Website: bh-photo
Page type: order-tracking
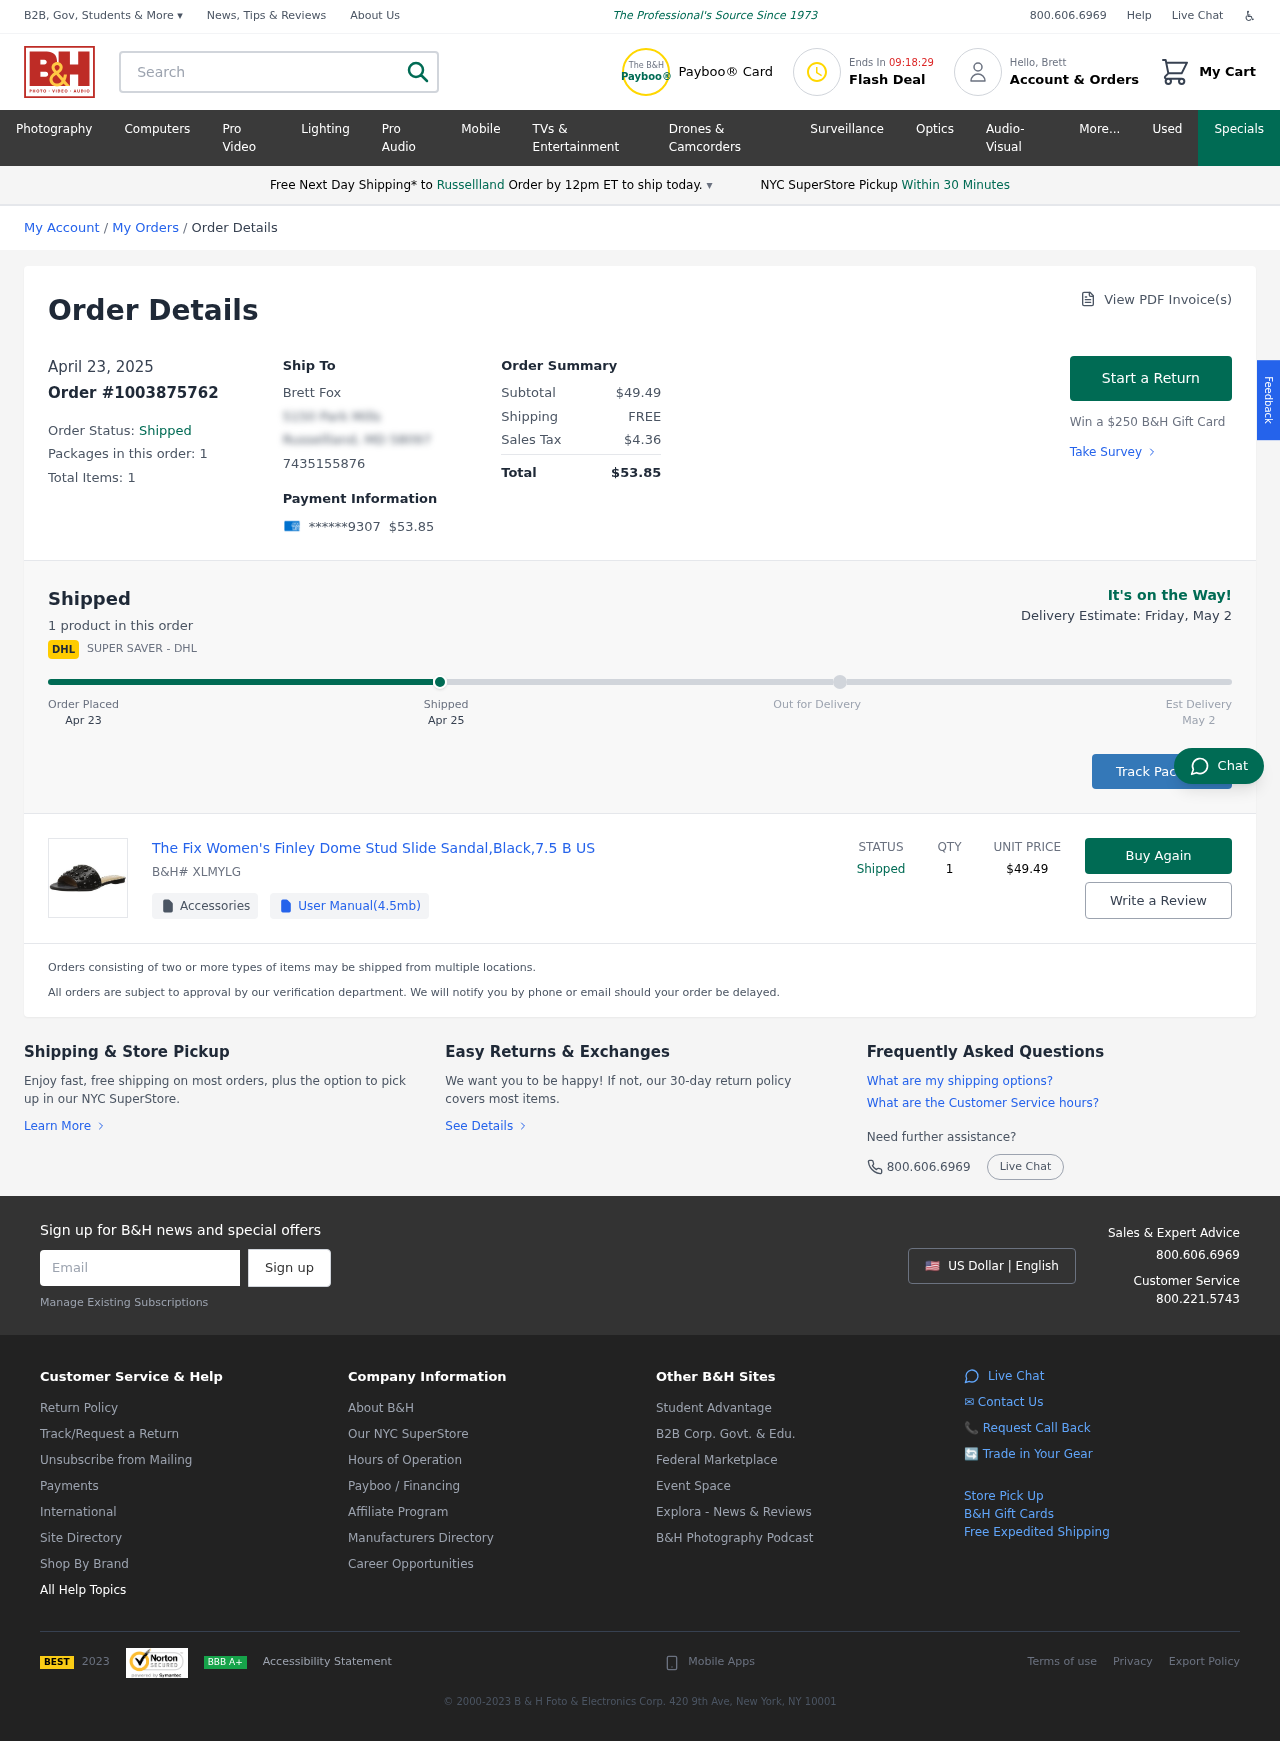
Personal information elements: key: PII_CARD_LAST4
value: ******9307
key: PII_CITY
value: Russellland
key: PII_EMAIL
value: brettfox@hotmail.com
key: PII_FIRSTNAME
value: Brett
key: PII_FULLNAME
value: Brett Fox
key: PII_PHONE
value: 7435155876
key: PII_STREET
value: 5150 Park Mills
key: PII_CITY_STATE_ZIP
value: Russellland, MD 58097
Product elements: key: PRODUCT1_NAME
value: The Fix Women's Finley Dome Stud Slide Sandal,Black,7.5 B US
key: PRODUCT1_PRICE
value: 49.49
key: PRODUCT1_QUANTITY
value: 1
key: PRODUCT1_SKU
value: XLMYLG
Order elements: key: ORDER_DATE
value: Apr 23
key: ORDER_DATE
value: April 23, 2025
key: ORDER_ID
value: Order #1003875762
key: ORDER_NUM_PACKAGES
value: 1
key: ORDER_NUM_ITEMS
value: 1
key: ORDER_NUM_ITEMS
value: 1 product
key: ORDER_TOTAL
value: $53.85
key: ORDER_SUBTOTAL
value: $49.49
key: ORDER_SHIPPING_COST
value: FREE
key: ORDER_TAX
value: $4.36
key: ORDER_DELIVERY_DATE
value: May 2
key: ORDER_DELIVERY_DATE
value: Delivery Estimate: Friday, May 2
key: ORDER_SHIPPING_DATE
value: Apr 25
Search elements: key: HEADER_SEARCH
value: Search